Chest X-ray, AP view. Patient: 49 years old, sex F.
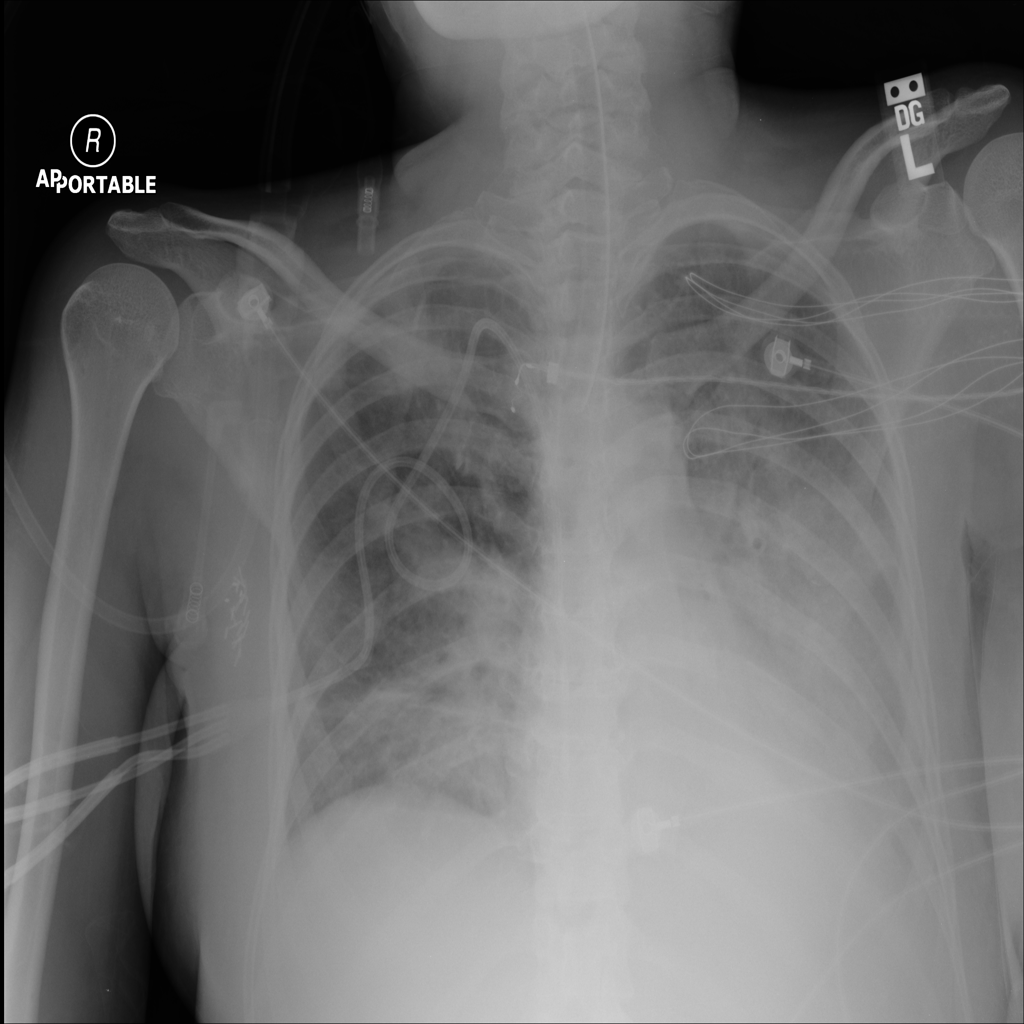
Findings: No Finding